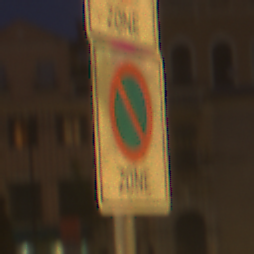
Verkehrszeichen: BeginnEingeschraenktesHalteverbotZone
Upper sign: BeginnZone30
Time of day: Night
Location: Outdoor (Urban)
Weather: Clear
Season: NotSpecified
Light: Artificial